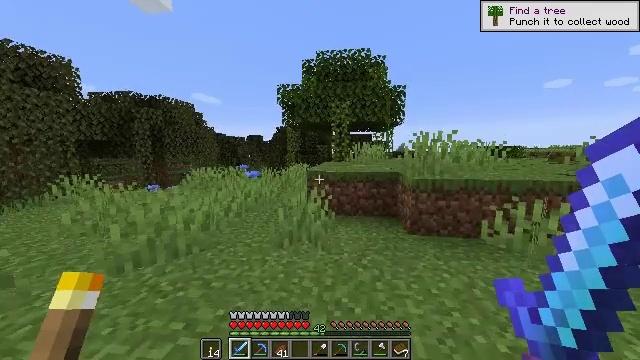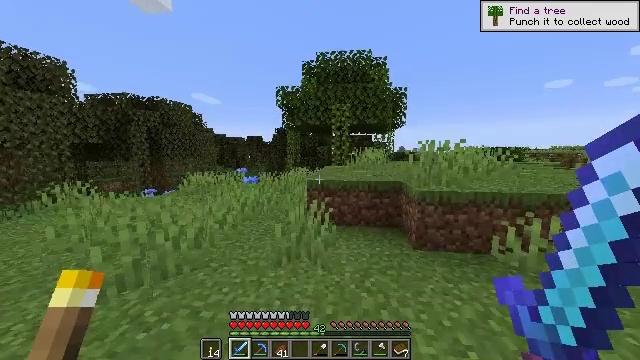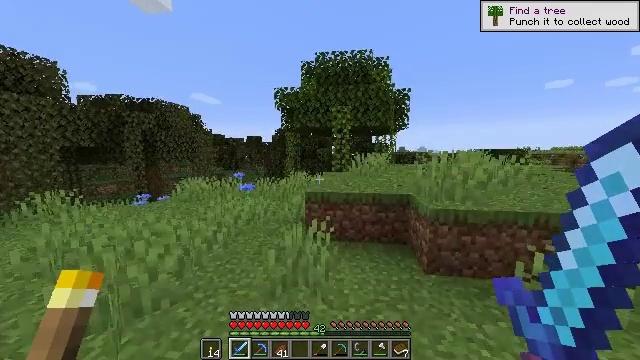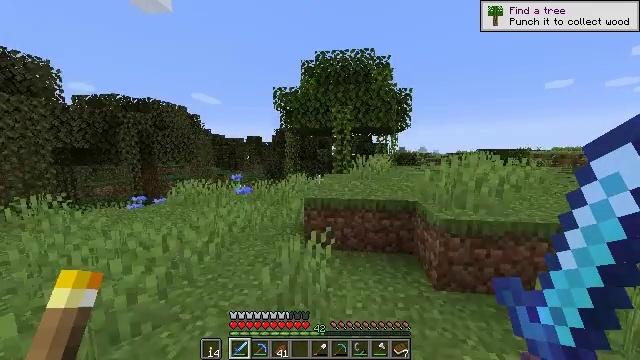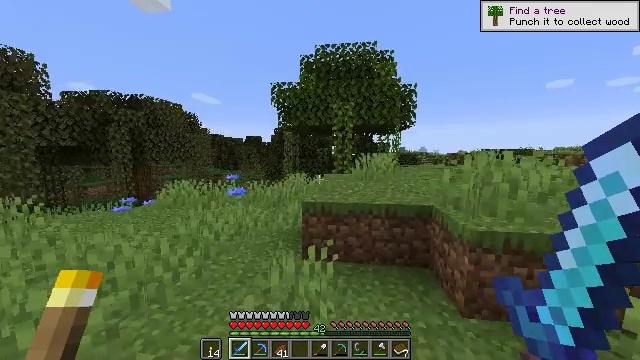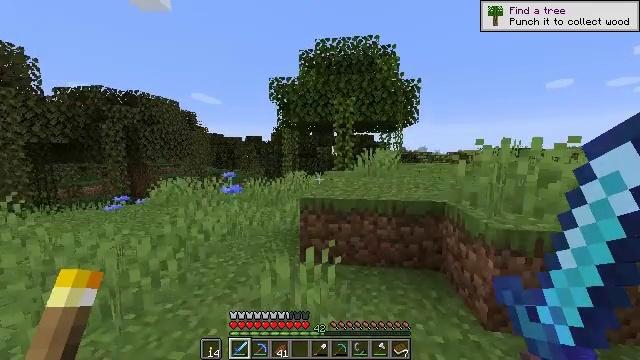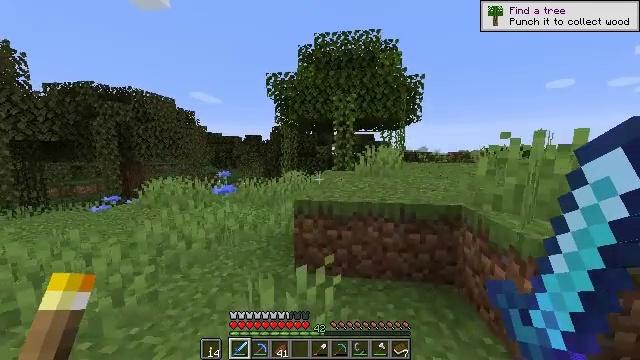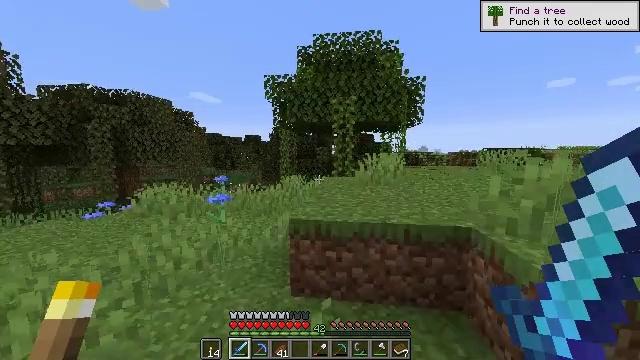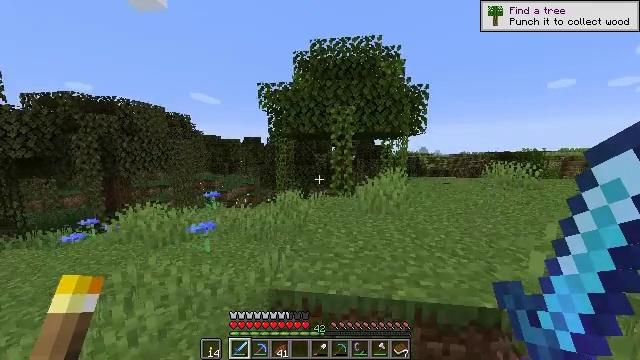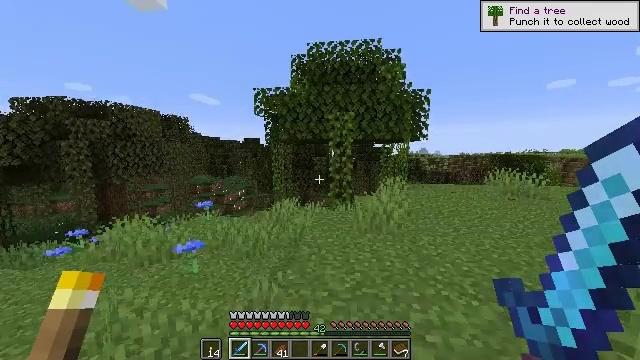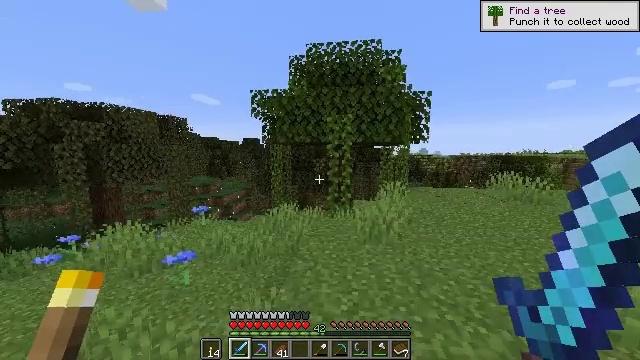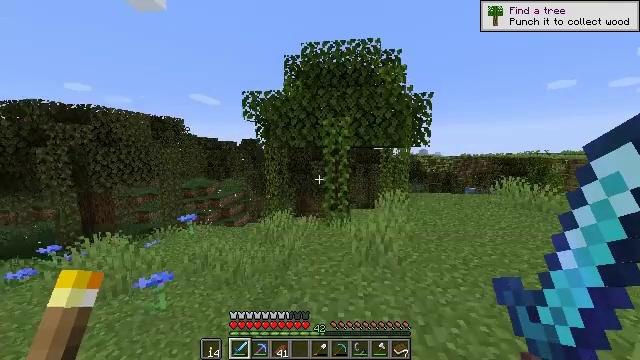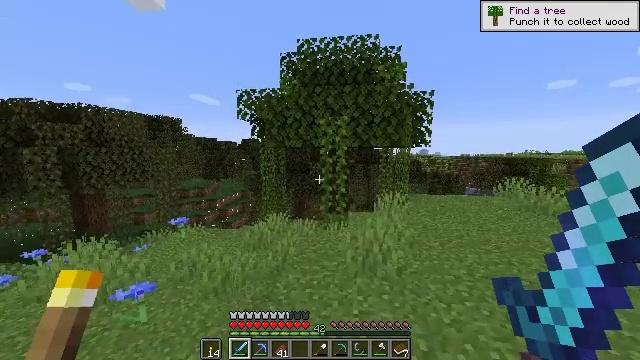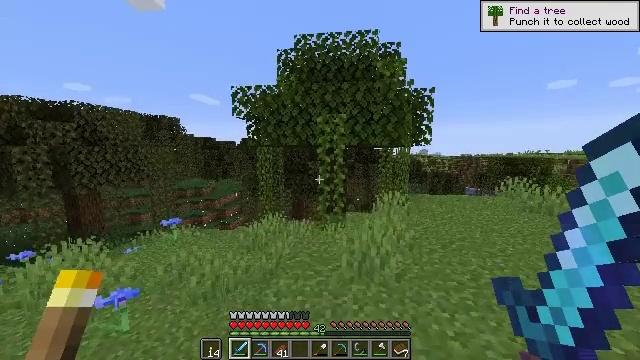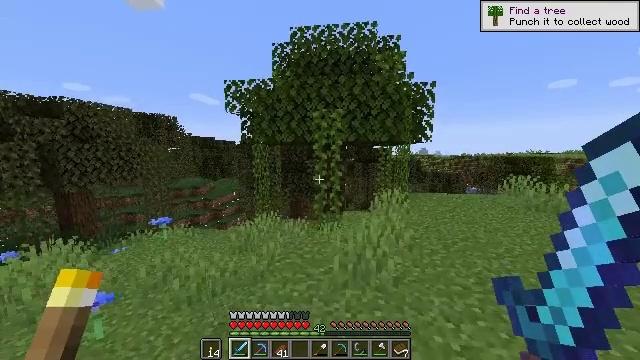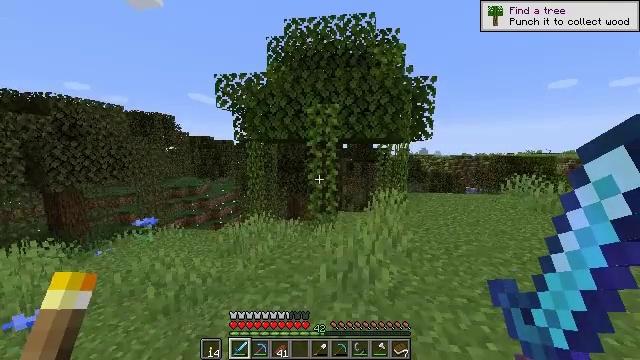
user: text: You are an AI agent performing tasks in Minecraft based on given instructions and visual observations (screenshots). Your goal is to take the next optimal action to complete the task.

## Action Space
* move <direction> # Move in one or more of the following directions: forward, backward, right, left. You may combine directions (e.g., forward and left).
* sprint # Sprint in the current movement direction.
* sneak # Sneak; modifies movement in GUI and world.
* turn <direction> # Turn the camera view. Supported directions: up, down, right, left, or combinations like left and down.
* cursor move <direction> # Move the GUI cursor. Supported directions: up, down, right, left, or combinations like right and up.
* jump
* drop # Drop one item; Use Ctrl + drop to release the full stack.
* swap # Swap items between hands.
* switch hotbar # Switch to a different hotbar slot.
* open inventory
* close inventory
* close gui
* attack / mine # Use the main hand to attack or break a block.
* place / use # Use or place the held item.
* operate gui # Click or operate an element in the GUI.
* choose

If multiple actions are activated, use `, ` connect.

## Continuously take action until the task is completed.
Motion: motion action
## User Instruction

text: Destroy the enchanting table to collect it.
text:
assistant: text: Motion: move forward, sprint
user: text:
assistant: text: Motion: move forward, sprint
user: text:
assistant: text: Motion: move forward, sprint
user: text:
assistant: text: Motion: move forward, sprint, jump
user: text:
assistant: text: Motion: move forward, sprint, jump
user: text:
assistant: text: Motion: move forward and move right, sprint, jump
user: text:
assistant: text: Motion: move forward and move right, sprint, jump
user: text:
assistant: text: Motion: move forward and move right, sprint, jump
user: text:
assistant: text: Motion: move forward and move right, sprint, jump
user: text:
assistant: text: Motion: move forward and move right, sprint, jump
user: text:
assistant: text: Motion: move forward and move right, sprint, jump
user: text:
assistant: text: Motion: move forward and move right, sprint, jump
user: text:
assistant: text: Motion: move forward and move right, sprint, jump
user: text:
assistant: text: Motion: move forward and move right, sprint, jump
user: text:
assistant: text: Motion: move forward, sprint, jump
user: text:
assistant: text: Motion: move forward, sprint, jump
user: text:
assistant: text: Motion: move forward, sprint, jump
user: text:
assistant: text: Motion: move forward and move right, sprint, jump
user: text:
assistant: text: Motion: move forward and move right, sprint, jump
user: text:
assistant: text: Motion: move forward and move right, sprint, jump
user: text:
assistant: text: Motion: move forward and move right, sprint, jump
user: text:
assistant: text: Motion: move forward and move right, sprint
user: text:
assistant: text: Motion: move forward and move right, sprint
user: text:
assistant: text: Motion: move forward and move right, sprint
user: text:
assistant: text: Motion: move forward and move right, sprint
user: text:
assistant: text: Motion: move forward and move right, sprint
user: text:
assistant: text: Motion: move forward and move right, sprint
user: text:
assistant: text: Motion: move forward and move right, sprint
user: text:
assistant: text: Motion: move forward and move right, sprint
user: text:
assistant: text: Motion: move forward and move right, sprint, turn right